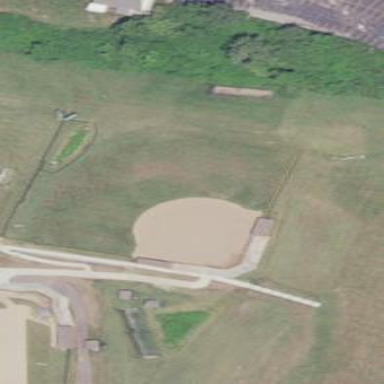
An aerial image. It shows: Baseball pitch for leisure land activities.